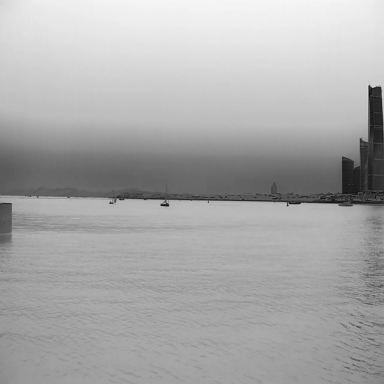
There are two container_ships in the infrared image.